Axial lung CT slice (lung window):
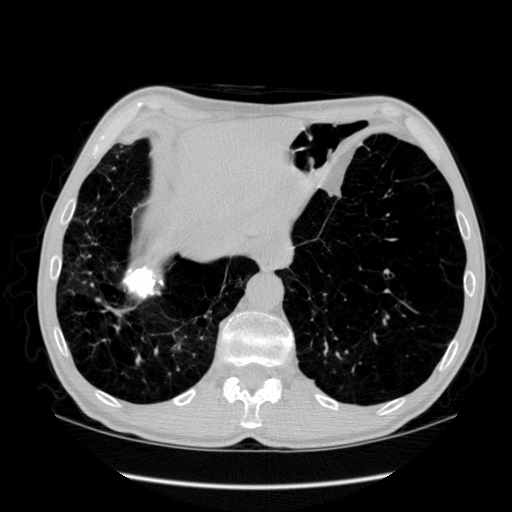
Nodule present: no